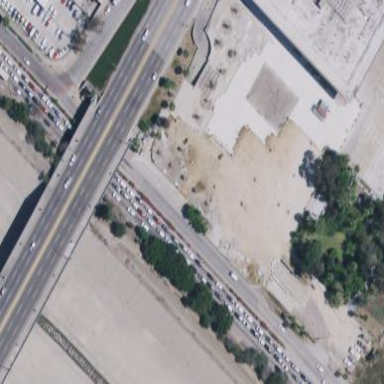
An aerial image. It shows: Parking area.